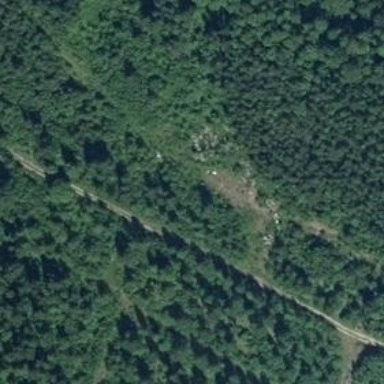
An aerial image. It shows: Well-maintained track road with grade 5 track type and excellent trail visibility.